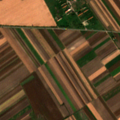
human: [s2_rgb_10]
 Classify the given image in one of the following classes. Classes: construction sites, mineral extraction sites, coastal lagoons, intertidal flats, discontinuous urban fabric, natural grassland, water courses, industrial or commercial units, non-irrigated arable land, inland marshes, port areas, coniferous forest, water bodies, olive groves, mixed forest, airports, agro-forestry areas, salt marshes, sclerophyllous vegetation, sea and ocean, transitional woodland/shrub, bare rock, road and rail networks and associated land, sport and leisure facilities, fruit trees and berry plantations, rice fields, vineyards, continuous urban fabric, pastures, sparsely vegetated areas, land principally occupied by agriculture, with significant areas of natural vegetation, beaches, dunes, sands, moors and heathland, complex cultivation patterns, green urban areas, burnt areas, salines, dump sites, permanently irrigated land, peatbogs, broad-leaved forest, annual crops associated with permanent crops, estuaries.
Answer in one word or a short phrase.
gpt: industrial or commercial units, non-irrigated arable land